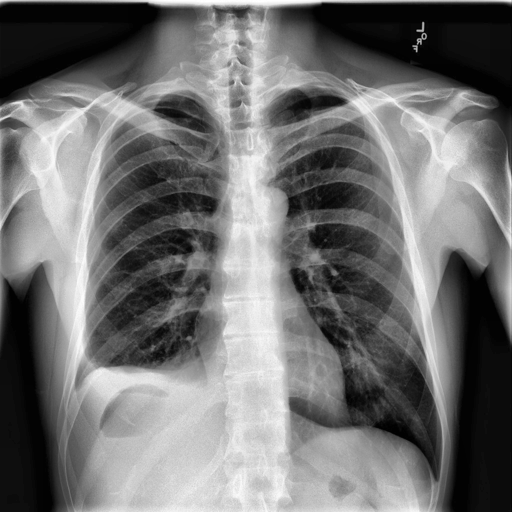
Finding: NORMAL